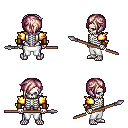
a pixel art fantasy rpg character, male body template, skeleton, gold arm armor, white pants, white blonde pixie cut hairstyle, leather bracers, spear, four views (front, back, left, right), 2x2 character sprite sheet, small pixel art, hard edges, no anti-aliasing